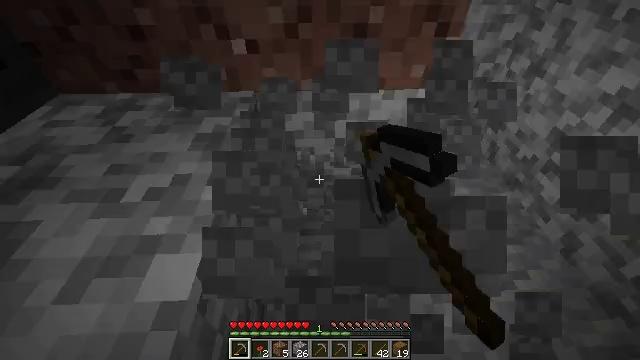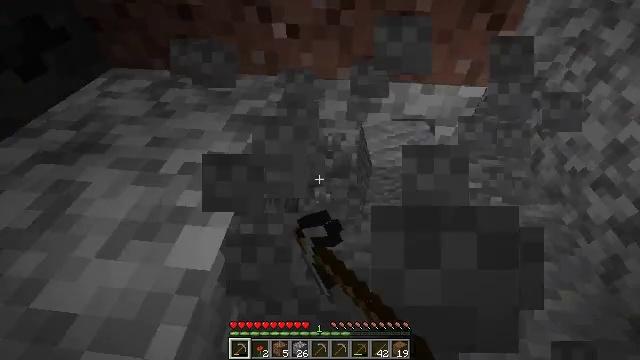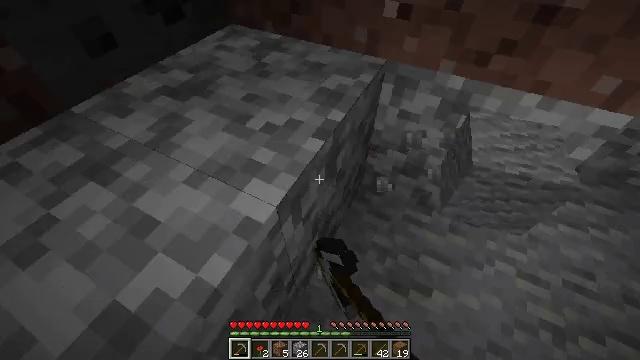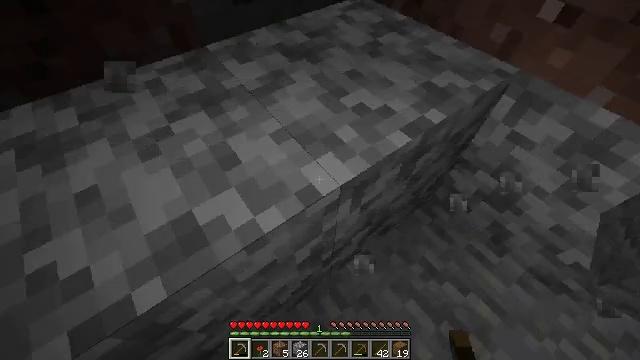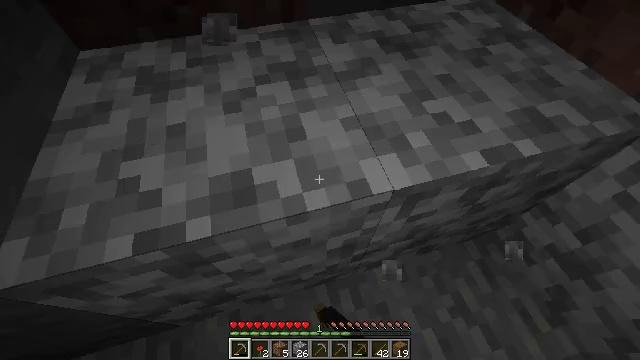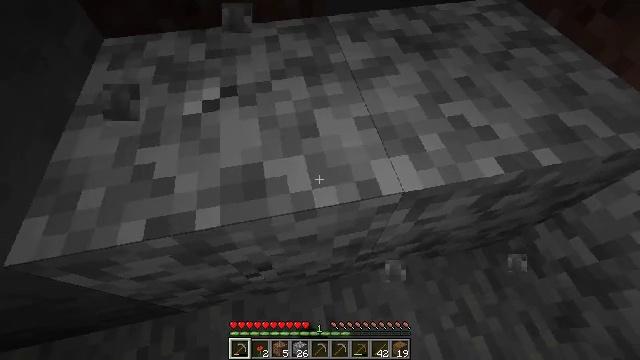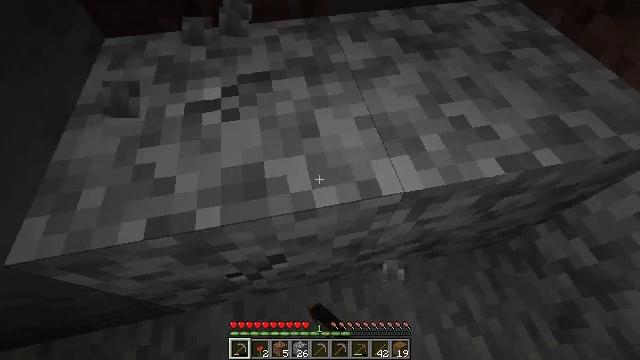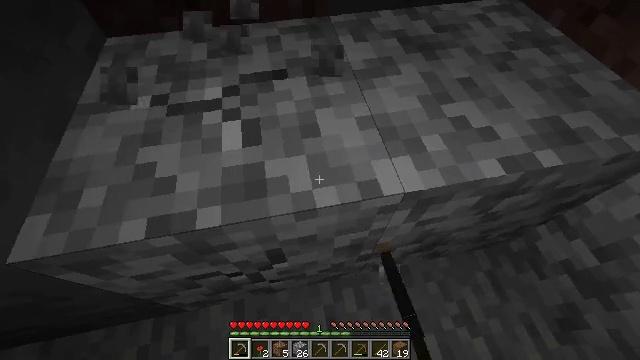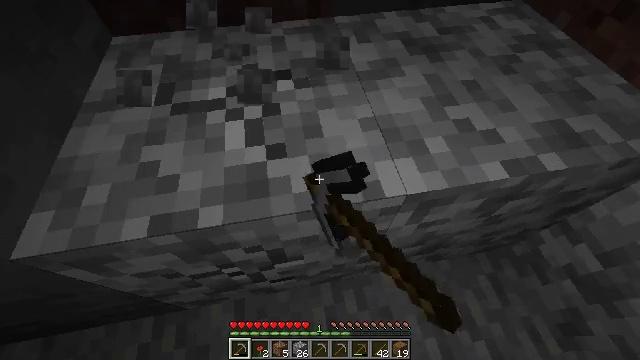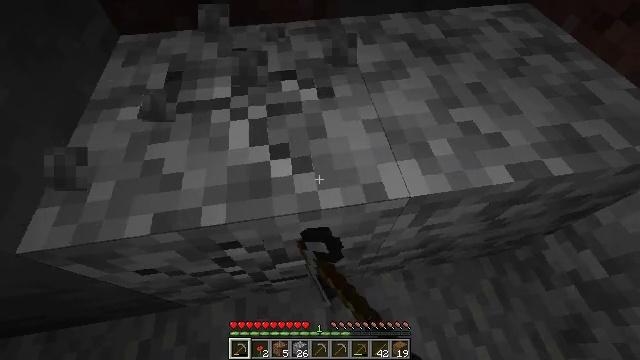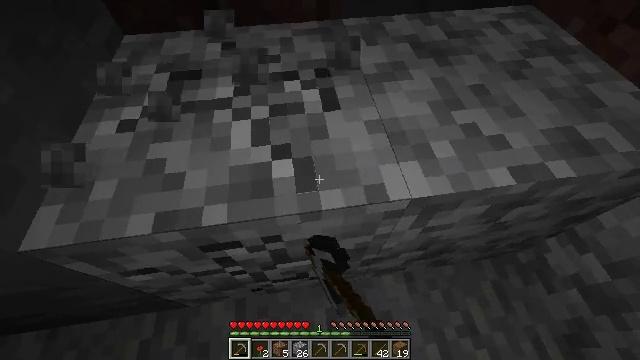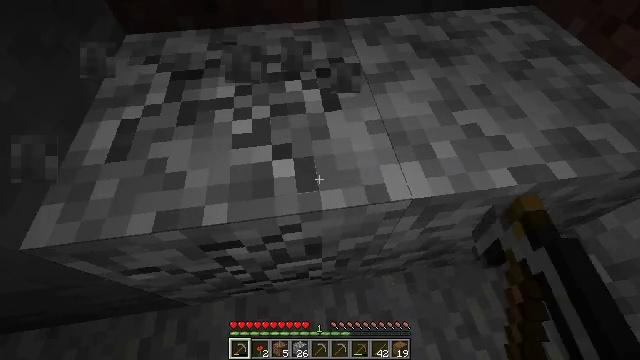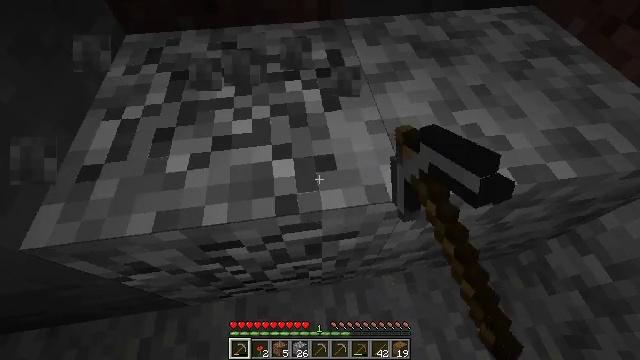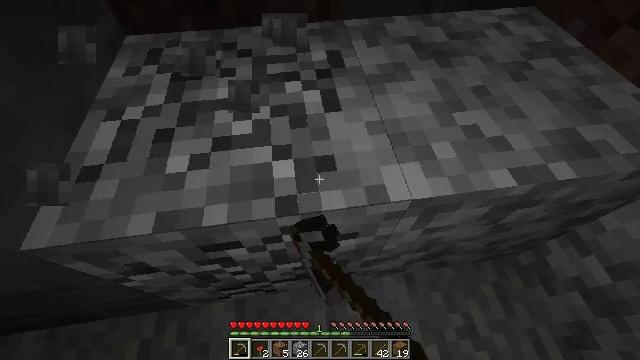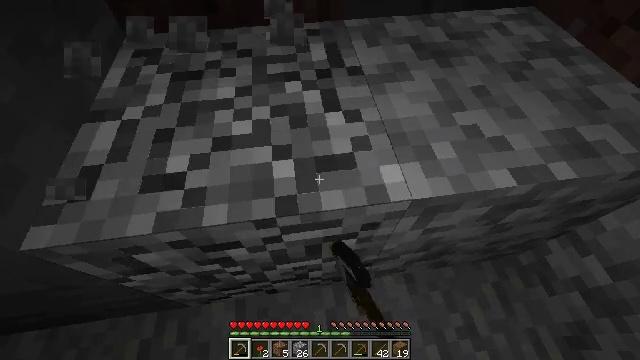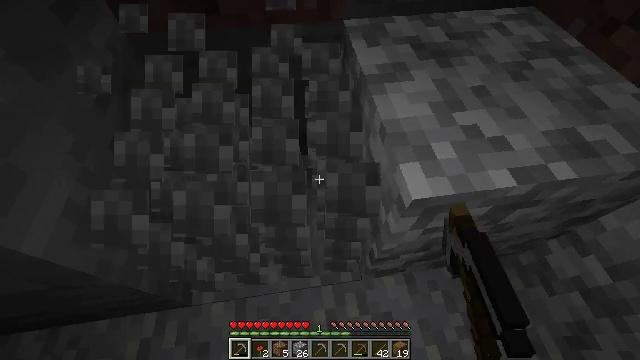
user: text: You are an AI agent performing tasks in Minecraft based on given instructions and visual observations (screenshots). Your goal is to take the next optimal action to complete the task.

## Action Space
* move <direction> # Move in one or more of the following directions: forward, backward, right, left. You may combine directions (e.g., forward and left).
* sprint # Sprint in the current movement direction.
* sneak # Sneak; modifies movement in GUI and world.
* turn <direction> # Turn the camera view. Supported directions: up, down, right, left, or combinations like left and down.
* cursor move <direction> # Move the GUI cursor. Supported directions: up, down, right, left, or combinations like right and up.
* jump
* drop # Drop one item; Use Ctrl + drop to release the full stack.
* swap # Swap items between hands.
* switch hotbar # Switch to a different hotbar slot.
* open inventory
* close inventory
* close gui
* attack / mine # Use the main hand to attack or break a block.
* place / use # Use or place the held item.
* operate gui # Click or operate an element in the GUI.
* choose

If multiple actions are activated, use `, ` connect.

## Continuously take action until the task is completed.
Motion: motion action
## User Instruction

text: Gather diorite by holding left button.
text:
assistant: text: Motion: turn left and down, attack / mine
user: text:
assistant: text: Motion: turn left and down, attack / mine
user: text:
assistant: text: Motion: turn left and down, attack / mine
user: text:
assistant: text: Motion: turn left and down, attack / mine
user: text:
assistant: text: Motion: turn left, attack / mine
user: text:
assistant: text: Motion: attack / mine
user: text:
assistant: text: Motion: attack / mine
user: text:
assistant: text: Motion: attack / mine
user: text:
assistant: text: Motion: turn left, attack / mine
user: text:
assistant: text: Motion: attack / mine
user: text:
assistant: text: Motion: attack / mine
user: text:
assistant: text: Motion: attack / mine
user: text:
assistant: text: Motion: attack / mine
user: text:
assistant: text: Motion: attack / mine
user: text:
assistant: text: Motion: attack / mine
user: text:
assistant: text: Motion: attack / mine
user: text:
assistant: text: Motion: attack / mine
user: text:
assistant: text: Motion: attack / mine
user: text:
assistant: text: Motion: attack / mine
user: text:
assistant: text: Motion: attack / mine
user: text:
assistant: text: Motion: attack / mine
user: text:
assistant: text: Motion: turn right and up, attack / mine
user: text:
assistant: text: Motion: turn right and up, attack / mine
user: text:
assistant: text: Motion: turn right and up, attack / mine
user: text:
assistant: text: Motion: turn right and up, attack / mine
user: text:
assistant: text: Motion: turn right and up, attack / mine
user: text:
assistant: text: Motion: turn right and up, attack / mine
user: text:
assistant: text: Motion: turn right, attack / mine
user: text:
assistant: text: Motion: attack / mine
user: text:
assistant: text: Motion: attack / mine